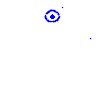
Particle: pion